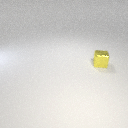
small yellow metal cube